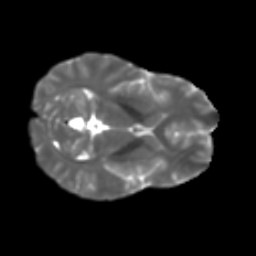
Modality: T2w
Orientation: axial
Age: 34
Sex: female
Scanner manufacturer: ge
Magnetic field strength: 3 T
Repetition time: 7.8 s
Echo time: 0.0606 s